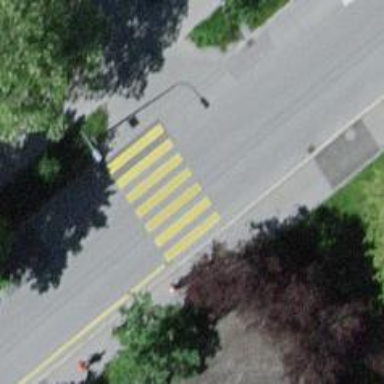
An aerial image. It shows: Marked road crossing.